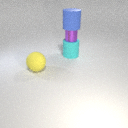
large cyan rubber cylinder below small purple metal cylinder